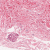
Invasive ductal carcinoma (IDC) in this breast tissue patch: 0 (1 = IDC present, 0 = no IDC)